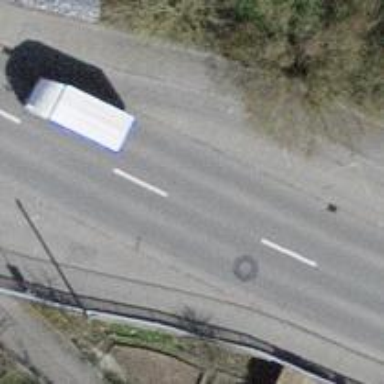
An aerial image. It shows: Bus stop with designated public transport stop position.